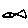
Label: fish